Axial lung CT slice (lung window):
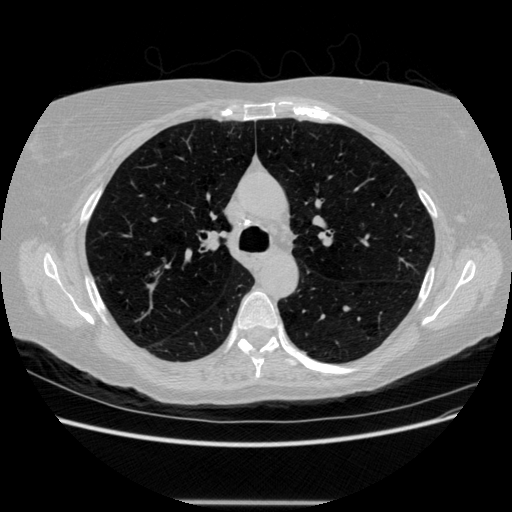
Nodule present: no